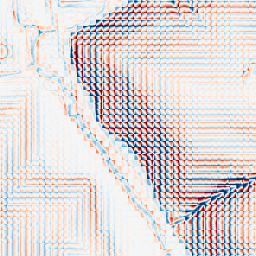
Category: wavelet
Decomposition family: wavelet_dwt
Decomposition parameters: wavelet: haar
level: 3
Upsampling method: lanczos
Upsampling parameters: scale: 8
Upsampling scale: 8